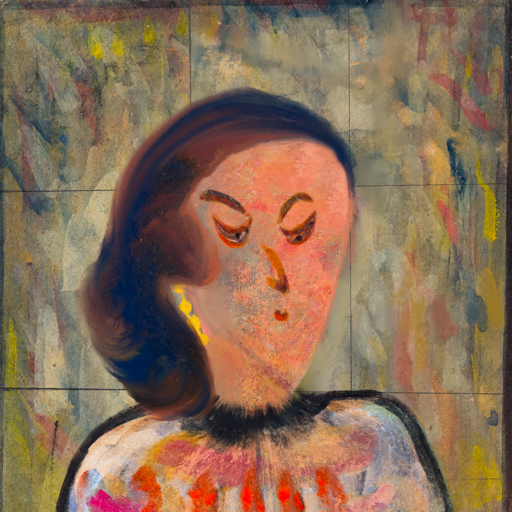
Background: GypsyMother, Head And Neck Side: Irani, Face Side: Hypocrite, Bust: Childish, Hair Side: Mother_And_Son_Son, Head Accessory: Blank, Second Necklace: Blank, Necklace: Blank, Baby: Blank